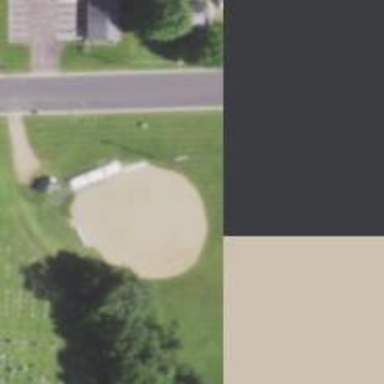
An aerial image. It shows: Baseball pitch for leisure and sports activities.